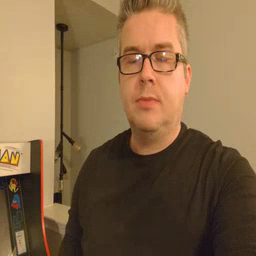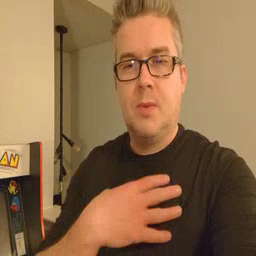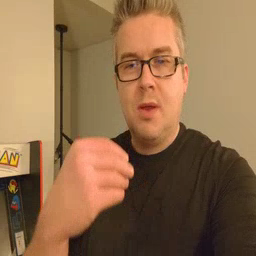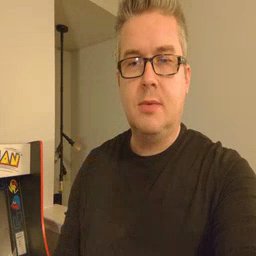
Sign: white